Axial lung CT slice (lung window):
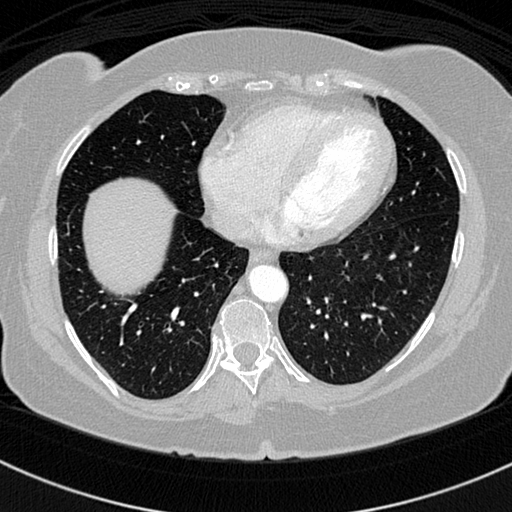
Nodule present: no